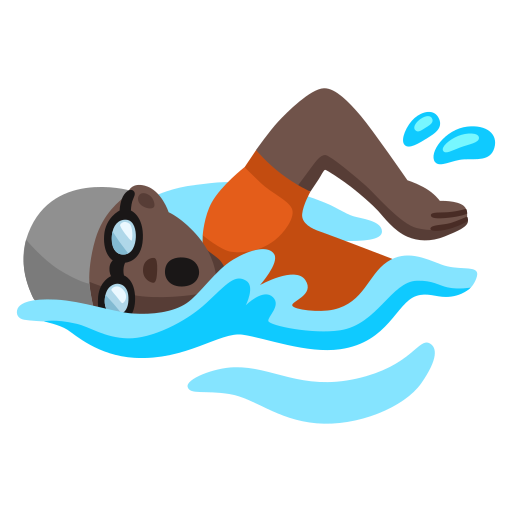
Emoji: 🏊🏿